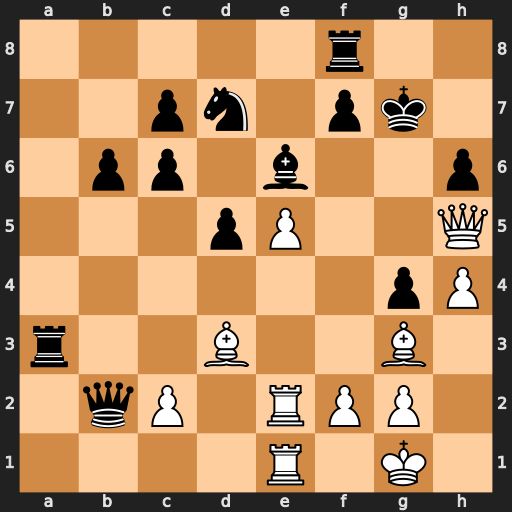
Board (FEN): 5r2/2pn1pk1/1pp1b2p/3pP2Q/6pP/r2B2B1/1qP1RPP1/4R1K1
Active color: w
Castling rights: -
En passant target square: -
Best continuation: Bf4